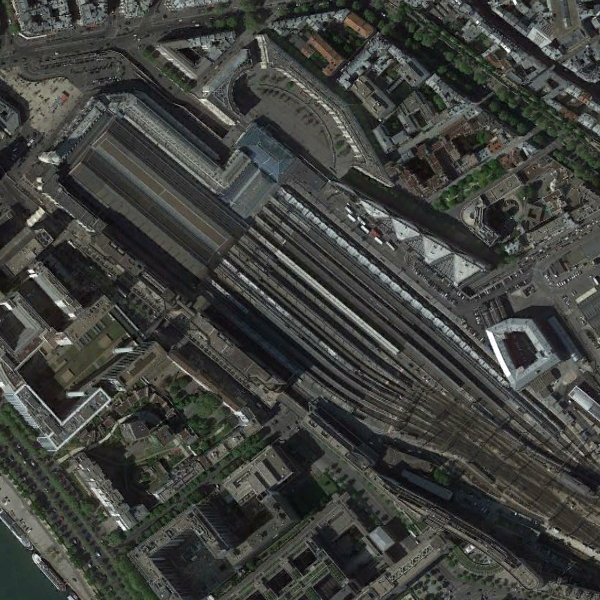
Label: RailwayStation